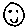
Label: smiley face